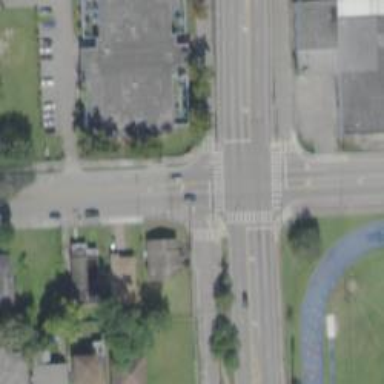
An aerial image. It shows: Marked road crossing.